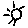
Label: sun